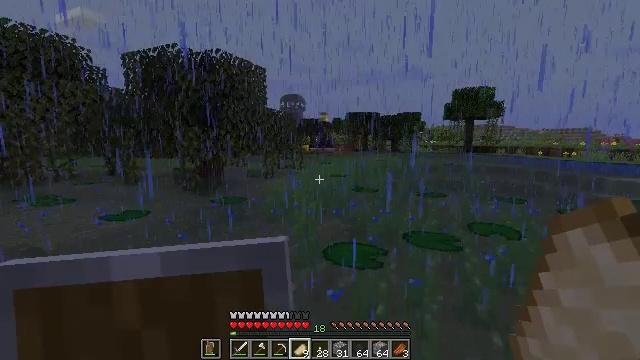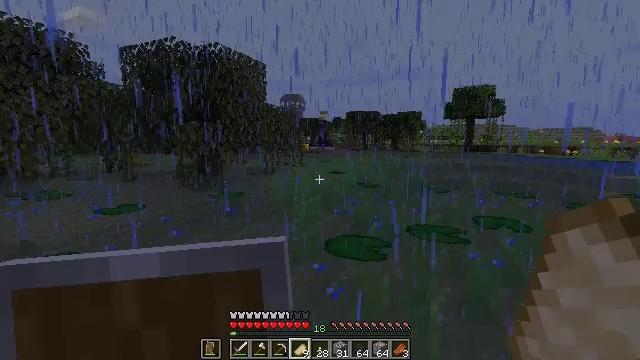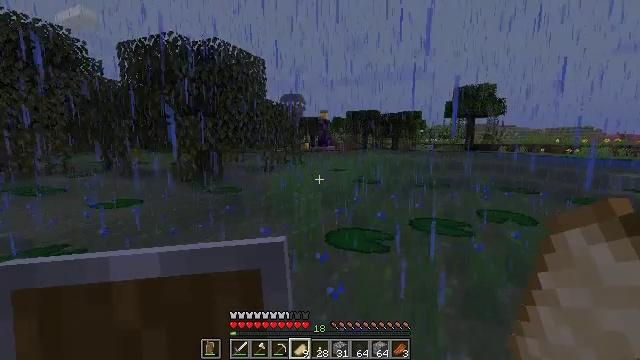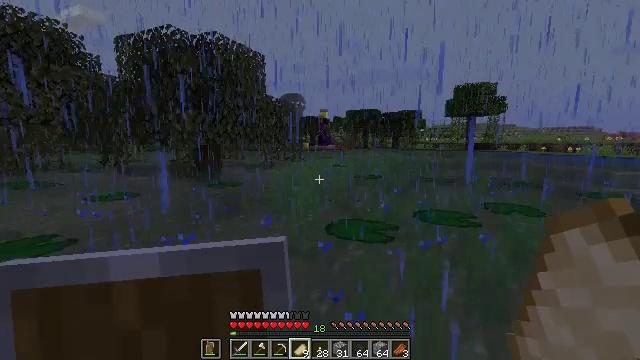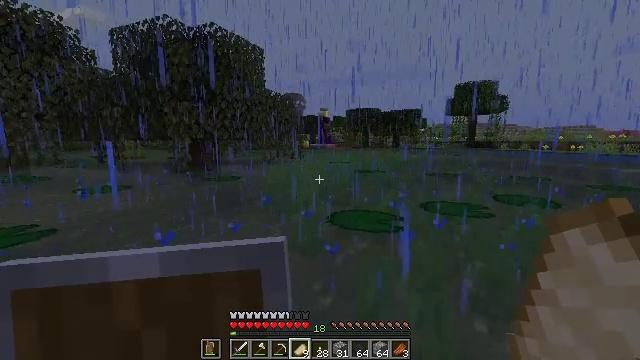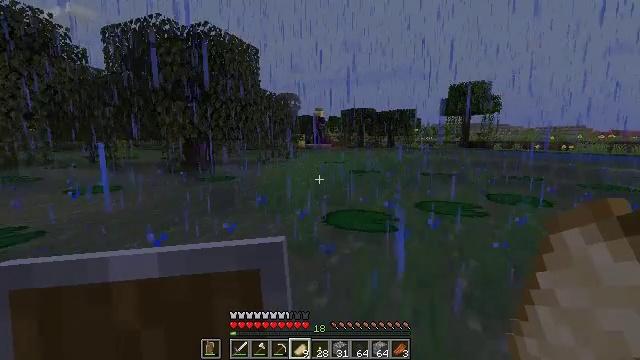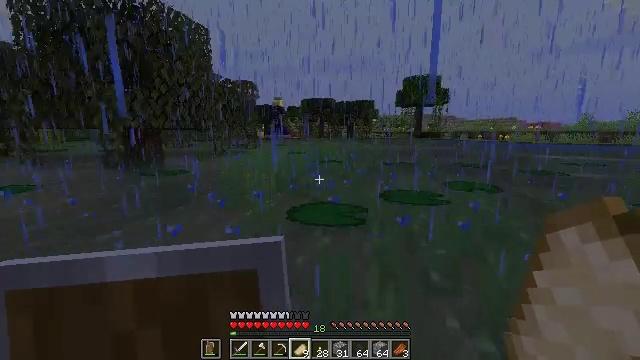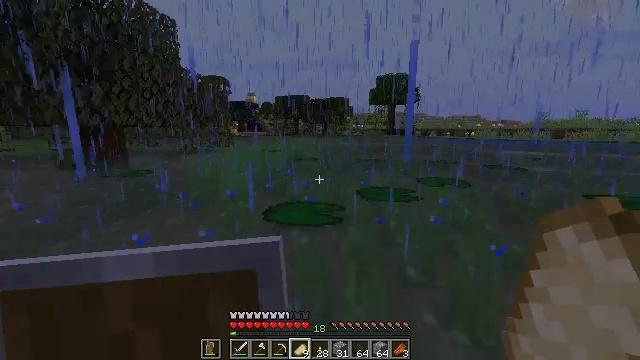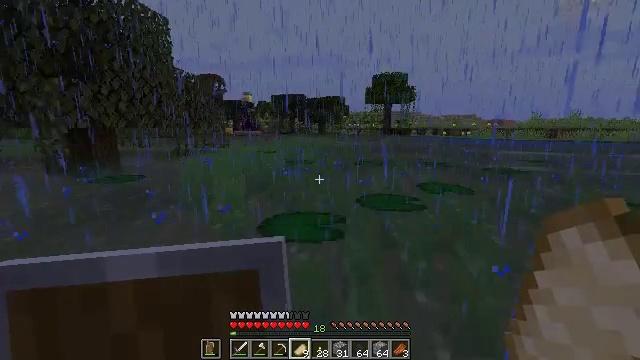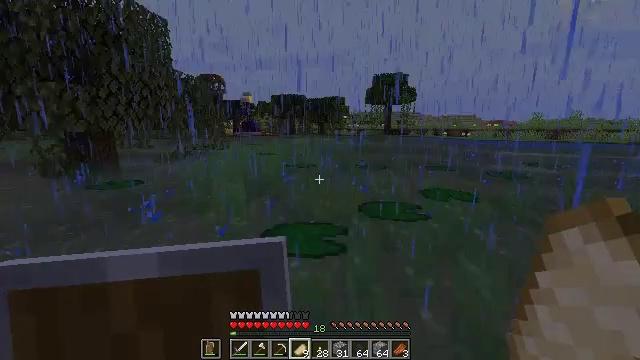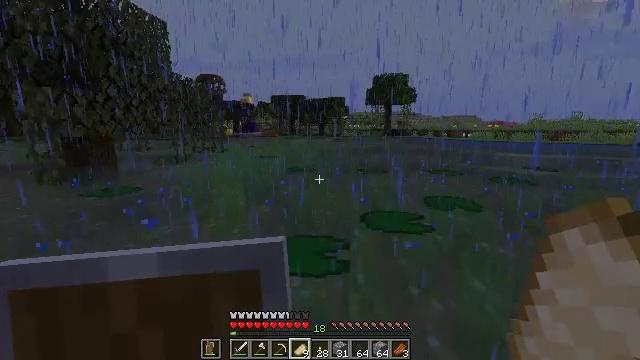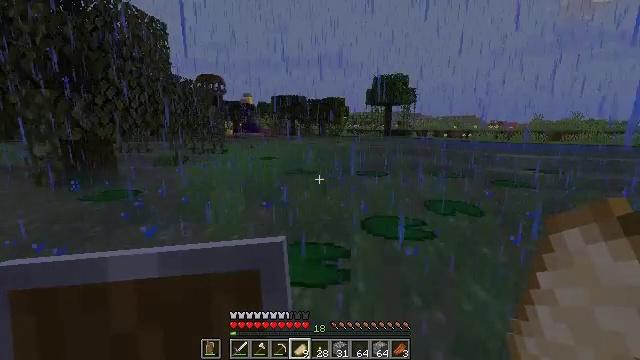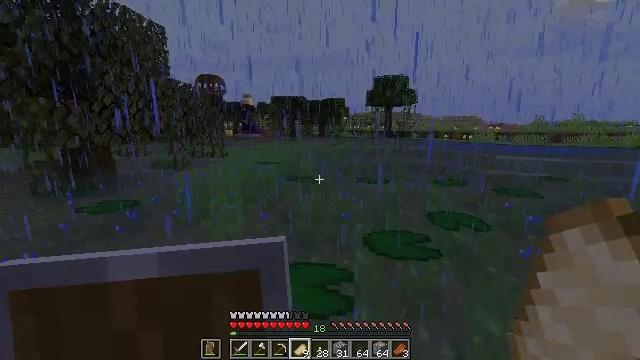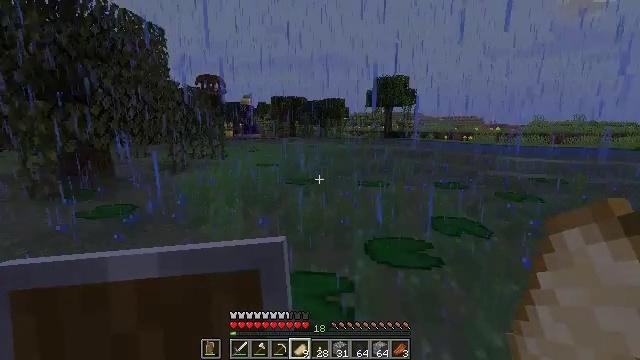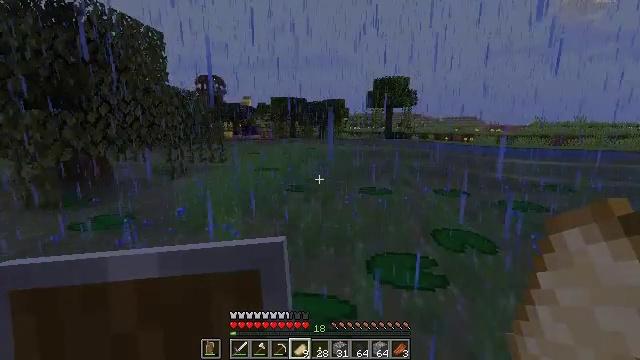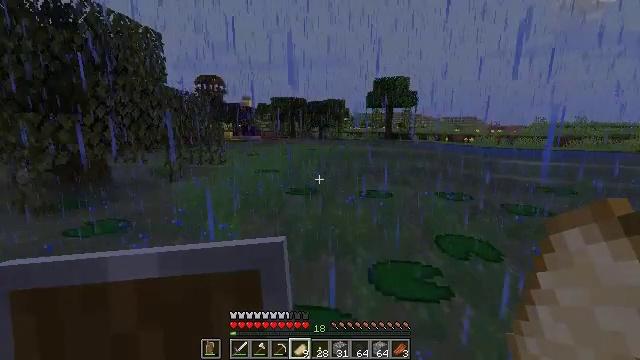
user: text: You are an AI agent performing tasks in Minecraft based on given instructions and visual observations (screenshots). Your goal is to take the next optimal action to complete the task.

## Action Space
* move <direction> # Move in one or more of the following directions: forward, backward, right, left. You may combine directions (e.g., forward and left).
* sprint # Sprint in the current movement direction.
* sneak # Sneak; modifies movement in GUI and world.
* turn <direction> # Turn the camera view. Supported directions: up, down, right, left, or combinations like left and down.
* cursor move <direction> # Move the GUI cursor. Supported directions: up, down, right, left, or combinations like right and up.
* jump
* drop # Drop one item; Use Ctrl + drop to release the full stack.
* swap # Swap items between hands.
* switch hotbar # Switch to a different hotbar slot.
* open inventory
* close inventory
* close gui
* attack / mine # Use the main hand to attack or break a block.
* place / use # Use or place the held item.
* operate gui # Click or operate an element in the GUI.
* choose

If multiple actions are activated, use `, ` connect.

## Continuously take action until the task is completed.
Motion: motion action
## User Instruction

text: Drop an apple.
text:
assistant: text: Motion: move forward, jump
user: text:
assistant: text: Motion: move forward, jump
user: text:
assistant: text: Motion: move forward, jump
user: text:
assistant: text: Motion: move forward, jump
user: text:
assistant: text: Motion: move forward, turn right, jump
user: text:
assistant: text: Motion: move forward, turn right and down, jump
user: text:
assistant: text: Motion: move forward, turn right, jump
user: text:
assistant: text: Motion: move forward, jump
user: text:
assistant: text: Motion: move forward, jump
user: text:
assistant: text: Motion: move forward, jump
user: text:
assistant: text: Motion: move forward, jump
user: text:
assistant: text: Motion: move forward, jump
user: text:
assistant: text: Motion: move forward, jump
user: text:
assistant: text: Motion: move forward, jump
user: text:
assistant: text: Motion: move forward, jump
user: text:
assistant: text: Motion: move forward, jump
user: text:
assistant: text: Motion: move forward, jump
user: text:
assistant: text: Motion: move forward, jump
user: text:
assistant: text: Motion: move forward, jump
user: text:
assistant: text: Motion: move forward, jump
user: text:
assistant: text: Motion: move forward, jump
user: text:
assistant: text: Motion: move forward, jump
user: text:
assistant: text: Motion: move forward, jump
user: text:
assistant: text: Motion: move forward, jump
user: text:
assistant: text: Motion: move forward, jump
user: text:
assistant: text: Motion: move forward, jump
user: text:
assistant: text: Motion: move forward, jump
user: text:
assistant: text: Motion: move forward, turn right, jump
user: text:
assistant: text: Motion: move forward, turn right and down, jump
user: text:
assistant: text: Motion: move forward, turn right and down, jump